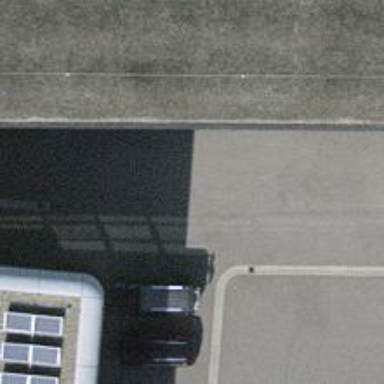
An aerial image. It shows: Asphalt surface.